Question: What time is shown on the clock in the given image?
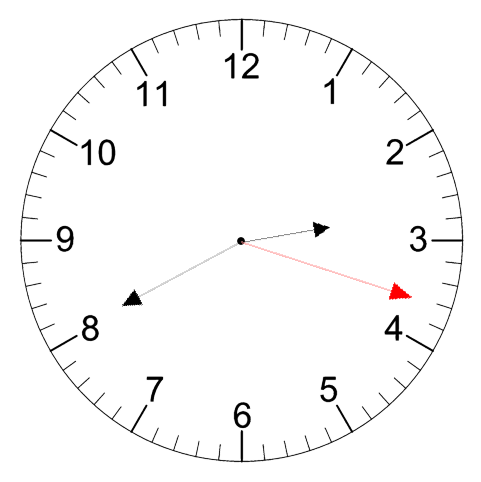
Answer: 02:40:18